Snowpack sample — Loveland Pass, Silver Plume, Colorado, USA (1/12/25, 11:40 AM MST)
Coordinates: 39.66, -105.88
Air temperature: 7 °F
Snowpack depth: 140 cm
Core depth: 10 cm
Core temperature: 41 °F
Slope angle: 11°, slope face: 30°
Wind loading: high
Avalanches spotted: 2
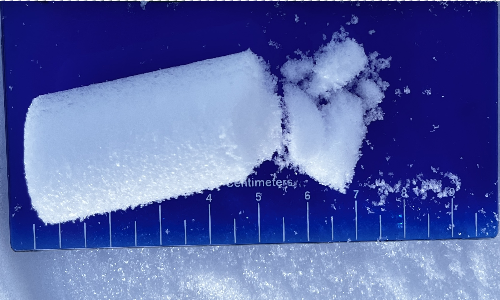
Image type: core
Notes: Pilot using slightly modified coring method that took too large segment for snow profile picturing, advised not to use in higher level models. Two avalanche on south face nearby, partially cloudy with light snow in the last 24 hours. Lots of wind loading on eastern features.